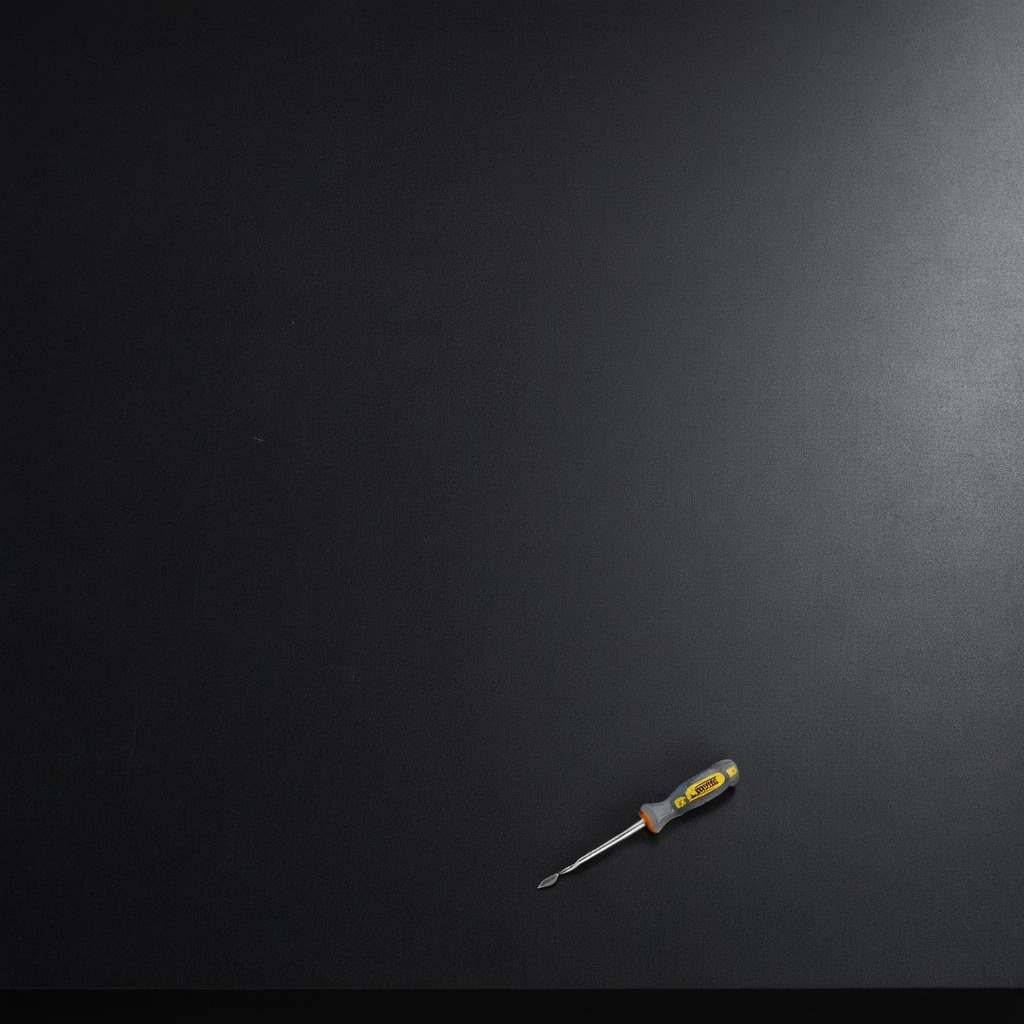
A screwdriver lies on the granite tabletop.